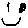
Label: smiley face